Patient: sex F, age 60
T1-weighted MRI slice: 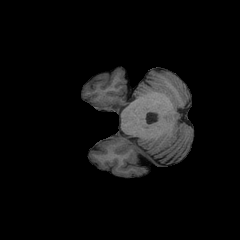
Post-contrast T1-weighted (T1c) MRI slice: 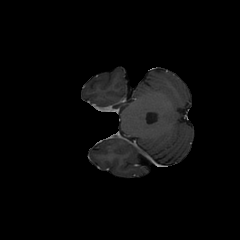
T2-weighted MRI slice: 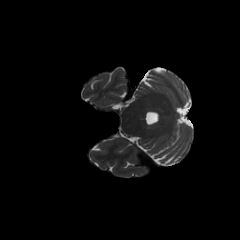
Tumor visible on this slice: no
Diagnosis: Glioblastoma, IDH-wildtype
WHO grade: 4